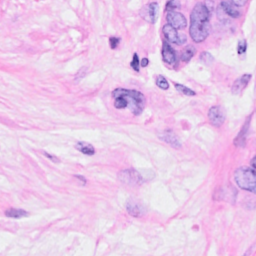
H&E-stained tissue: Breast